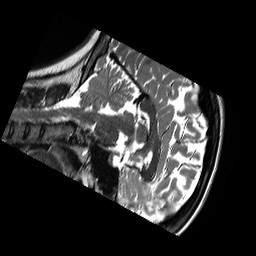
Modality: T2w
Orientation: sagittal
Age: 20
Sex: female